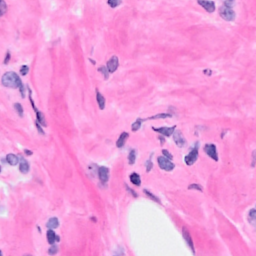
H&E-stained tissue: Breast